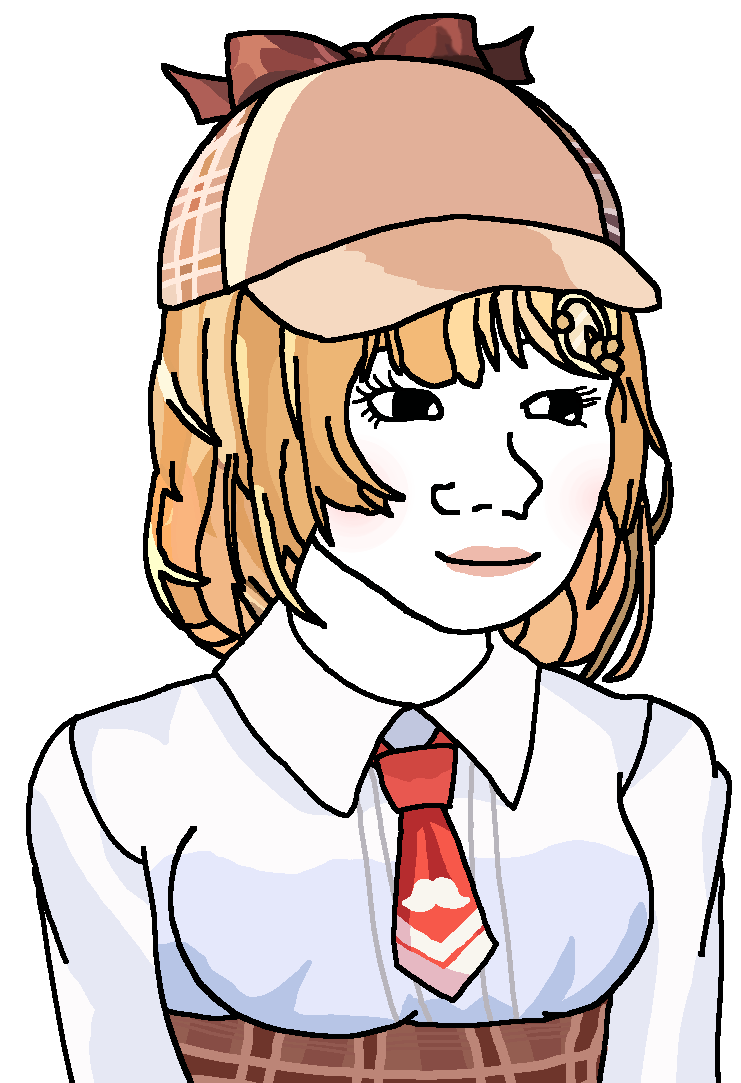
Label: 5_Trad_Wife